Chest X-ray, AP view. Patient: 62 years old, sex F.
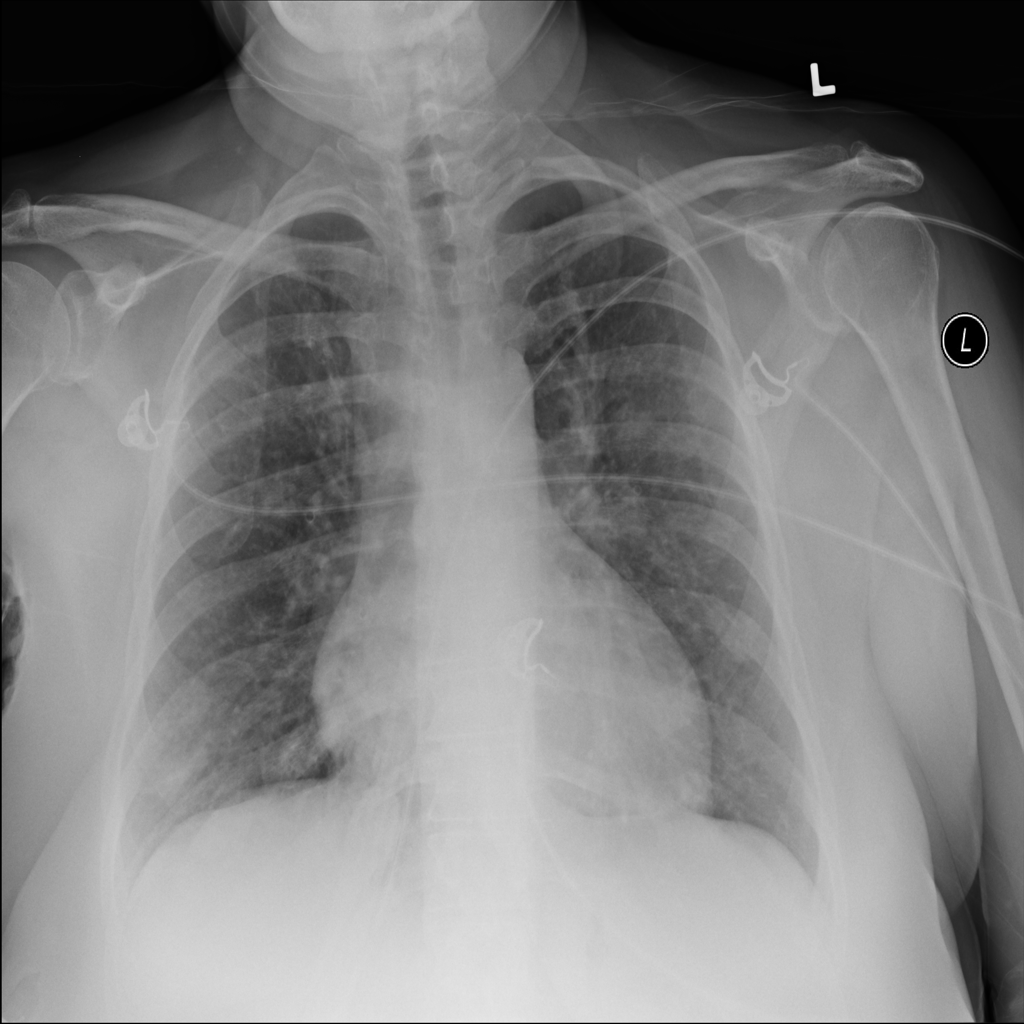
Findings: Pneumonia